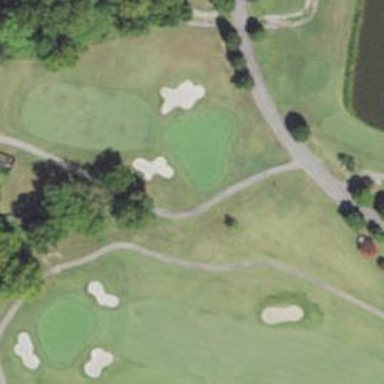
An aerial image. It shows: Golf hole.